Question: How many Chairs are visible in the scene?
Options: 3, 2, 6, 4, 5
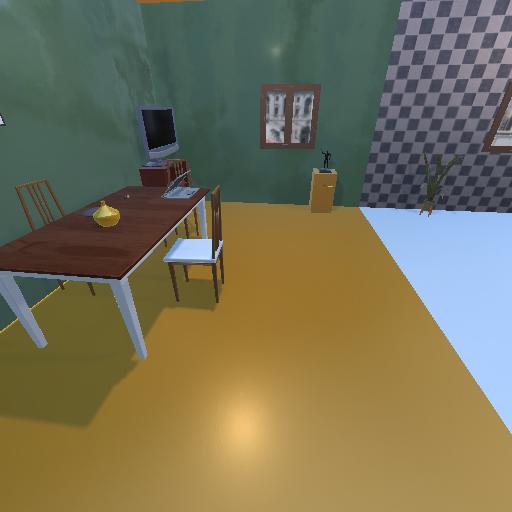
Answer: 3